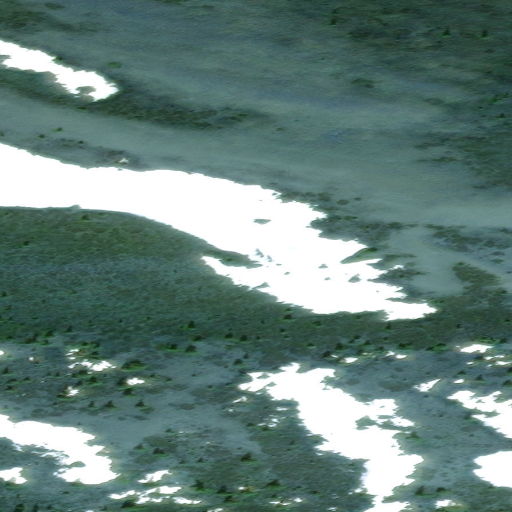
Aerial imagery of mountain in Alaska named Lois Dome containing only unknown